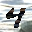
Label: 4